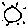
Label: sun